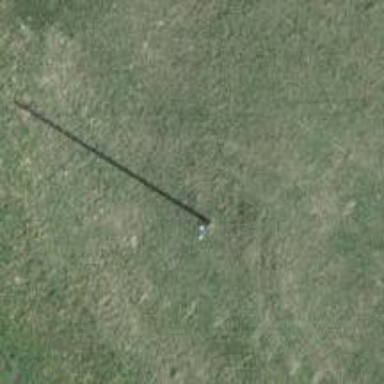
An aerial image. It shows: Utility pole in the area.